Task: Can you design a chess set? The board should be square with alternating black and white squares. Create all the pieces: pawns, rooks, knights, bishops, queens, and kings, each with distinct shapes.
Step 3542:
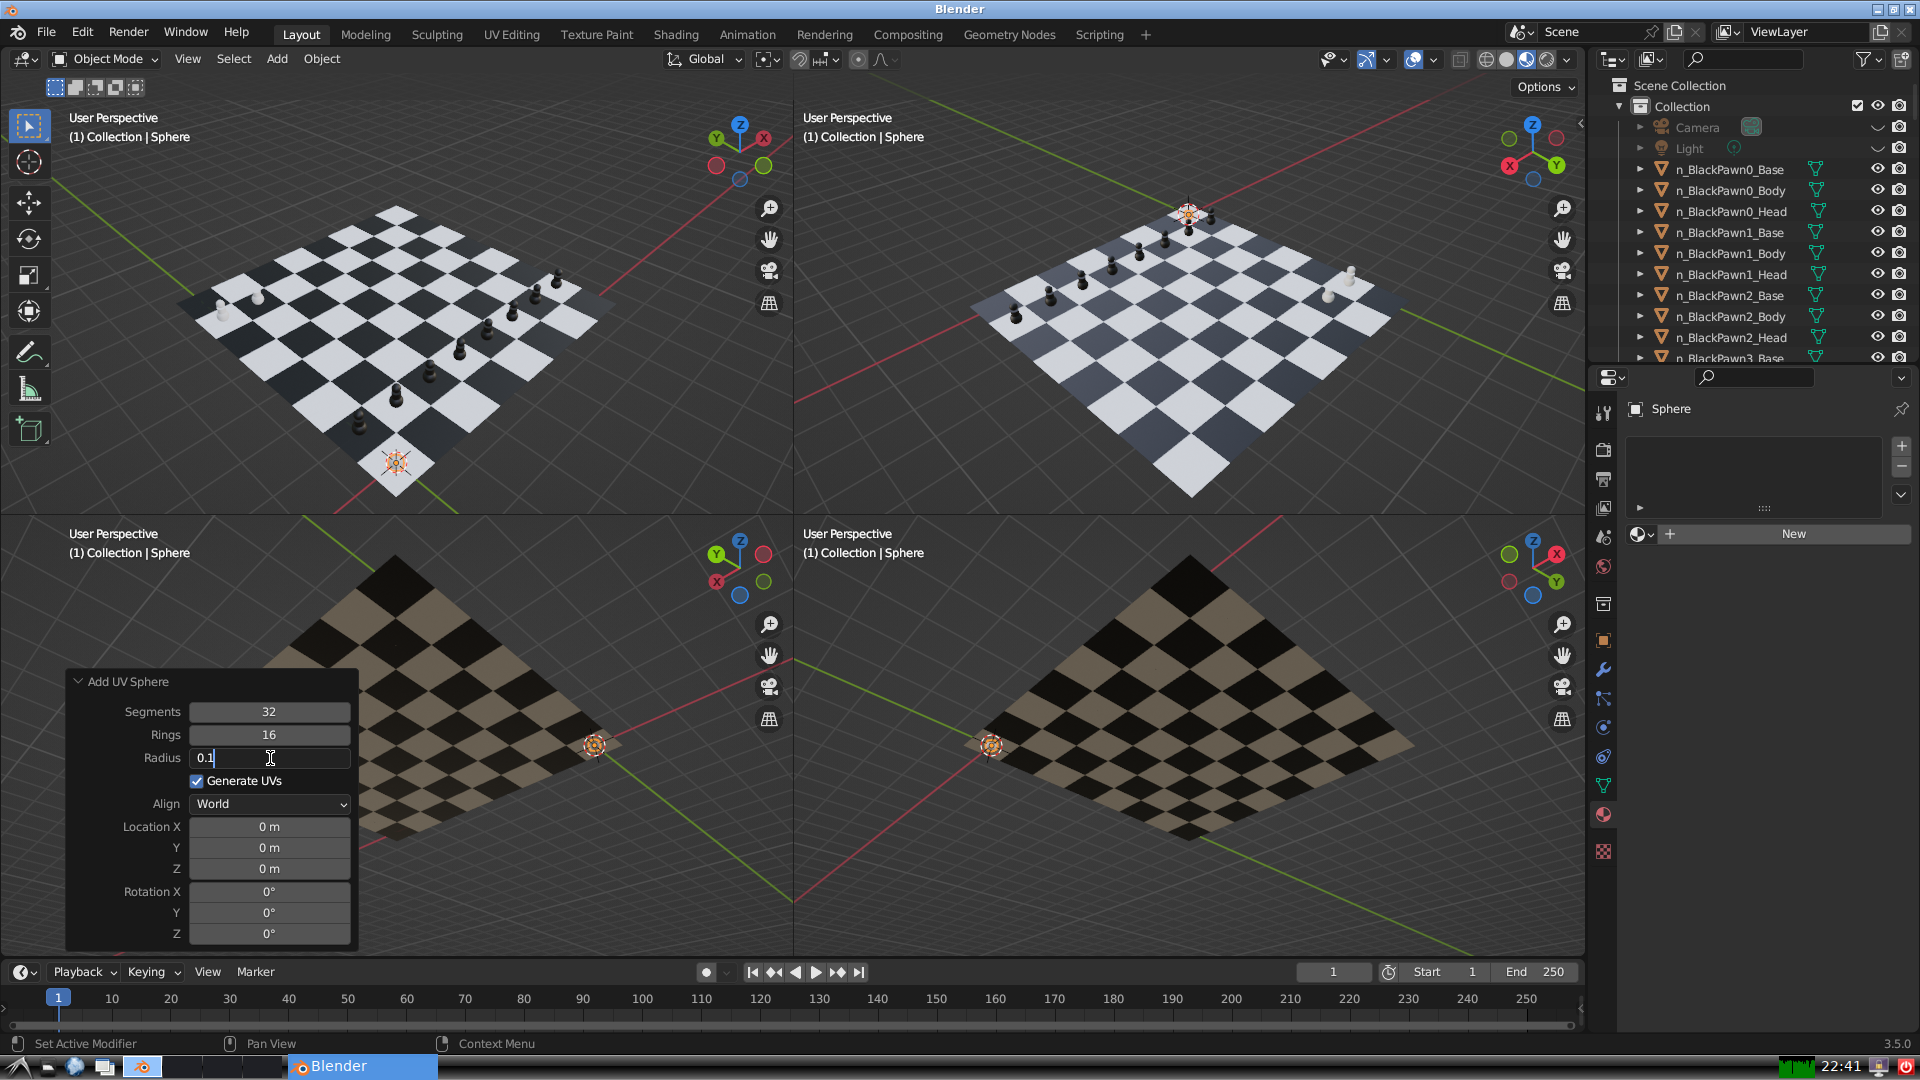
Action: {"key_press": ['Return']}